Interaction volume radius: 5 \u00c5
Interaction volume height: 25 \u00c5
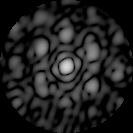
Disorder parameter: 0.6689